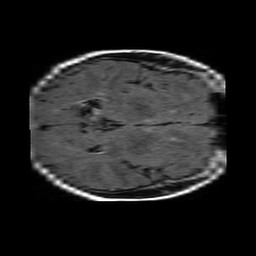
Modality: FLAIR
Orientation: axial
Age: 60
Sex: female
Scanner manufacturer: philips
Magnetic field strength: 1.5 T
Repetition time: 6 s
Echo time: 0.12 s